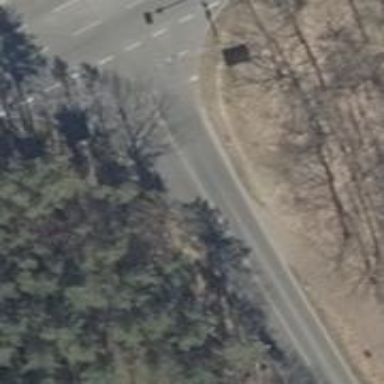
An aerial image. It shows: Tertiary road with asphalt surface and lane markings present.